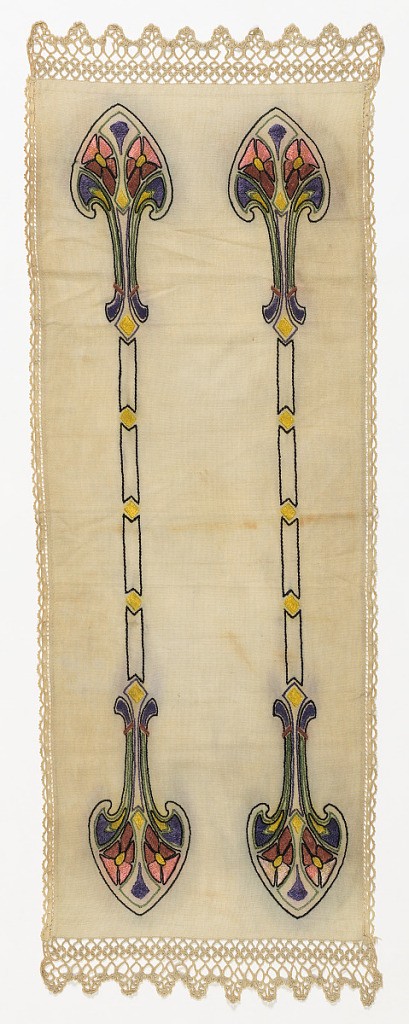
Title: Table runner
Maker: Unknown
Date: ca. 1910
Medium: cotton, acetate Technique: embroidered on plain weave, crocheted trim
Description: Long, rectangular off-white table runner with a pair of double headed, elongated spade-like forms containing stylized geometrical floral motifs embroidered in shades of purple, yellow, green, black, salmon-pink and dark orange. Crocheted border on all sides.